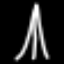
Label: The Eiffel Tower